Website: home-depot
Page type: account-dashboard
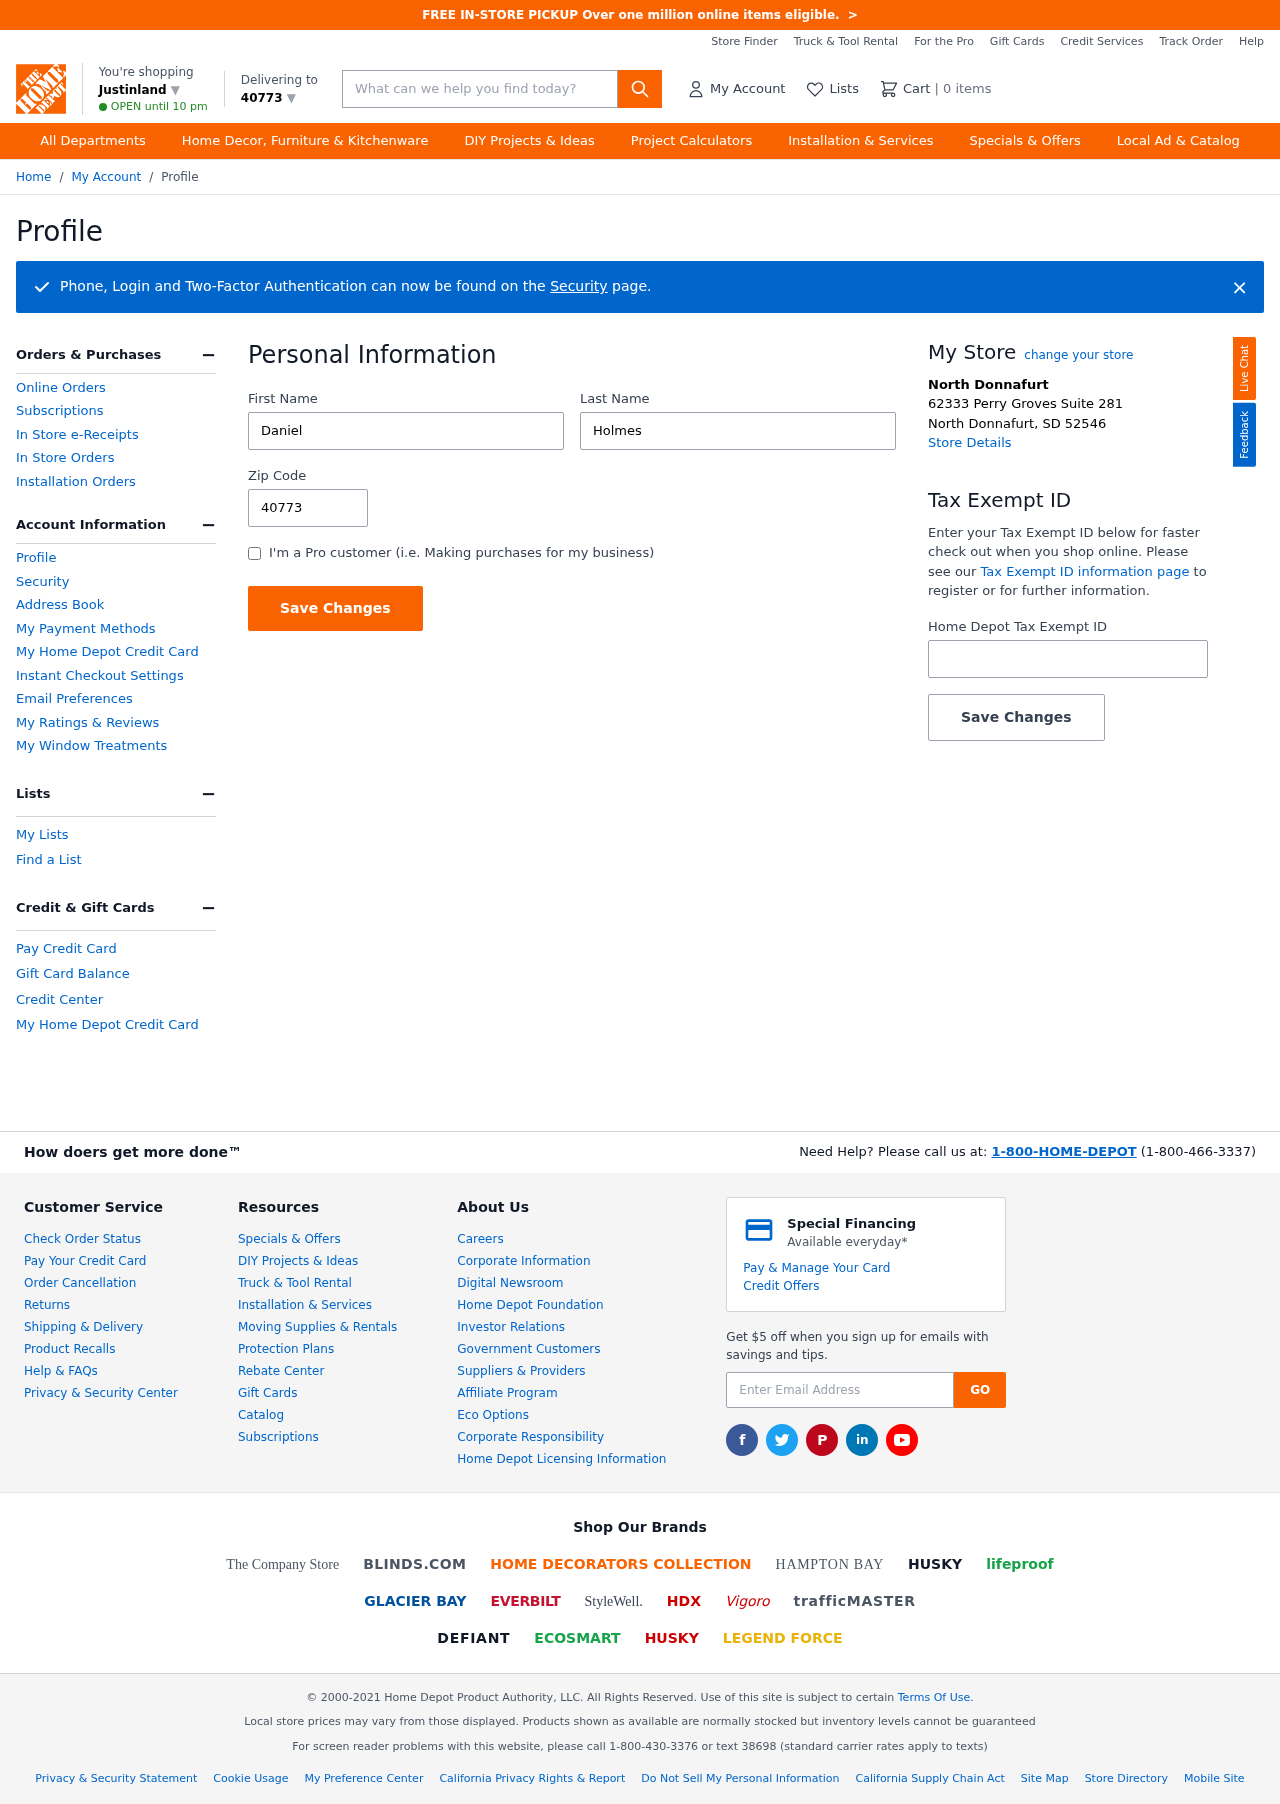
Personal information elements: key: PII_CITY
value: Justinland ▼
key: PII_FIRSTNAME
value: Daniel
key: PII_LASTNAME
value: Holmes
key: PII_LOCATION1_CITY
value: North Donnafurt
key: PII_LOCATION1_CITY_STATE_ZIP
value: North Donnafurt, SD 52546
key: PII_LOCATION1_STREET
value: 62333 Perry Groves Suite 281
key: PII_POSTCODE
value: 40773 ▼
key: PII_POSTCODE
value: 40773
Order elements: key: ORDER_NUM_ITEMS
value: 0
Search elements: key: HEADER_SEARCH
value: What can we help you find today?